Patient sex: F
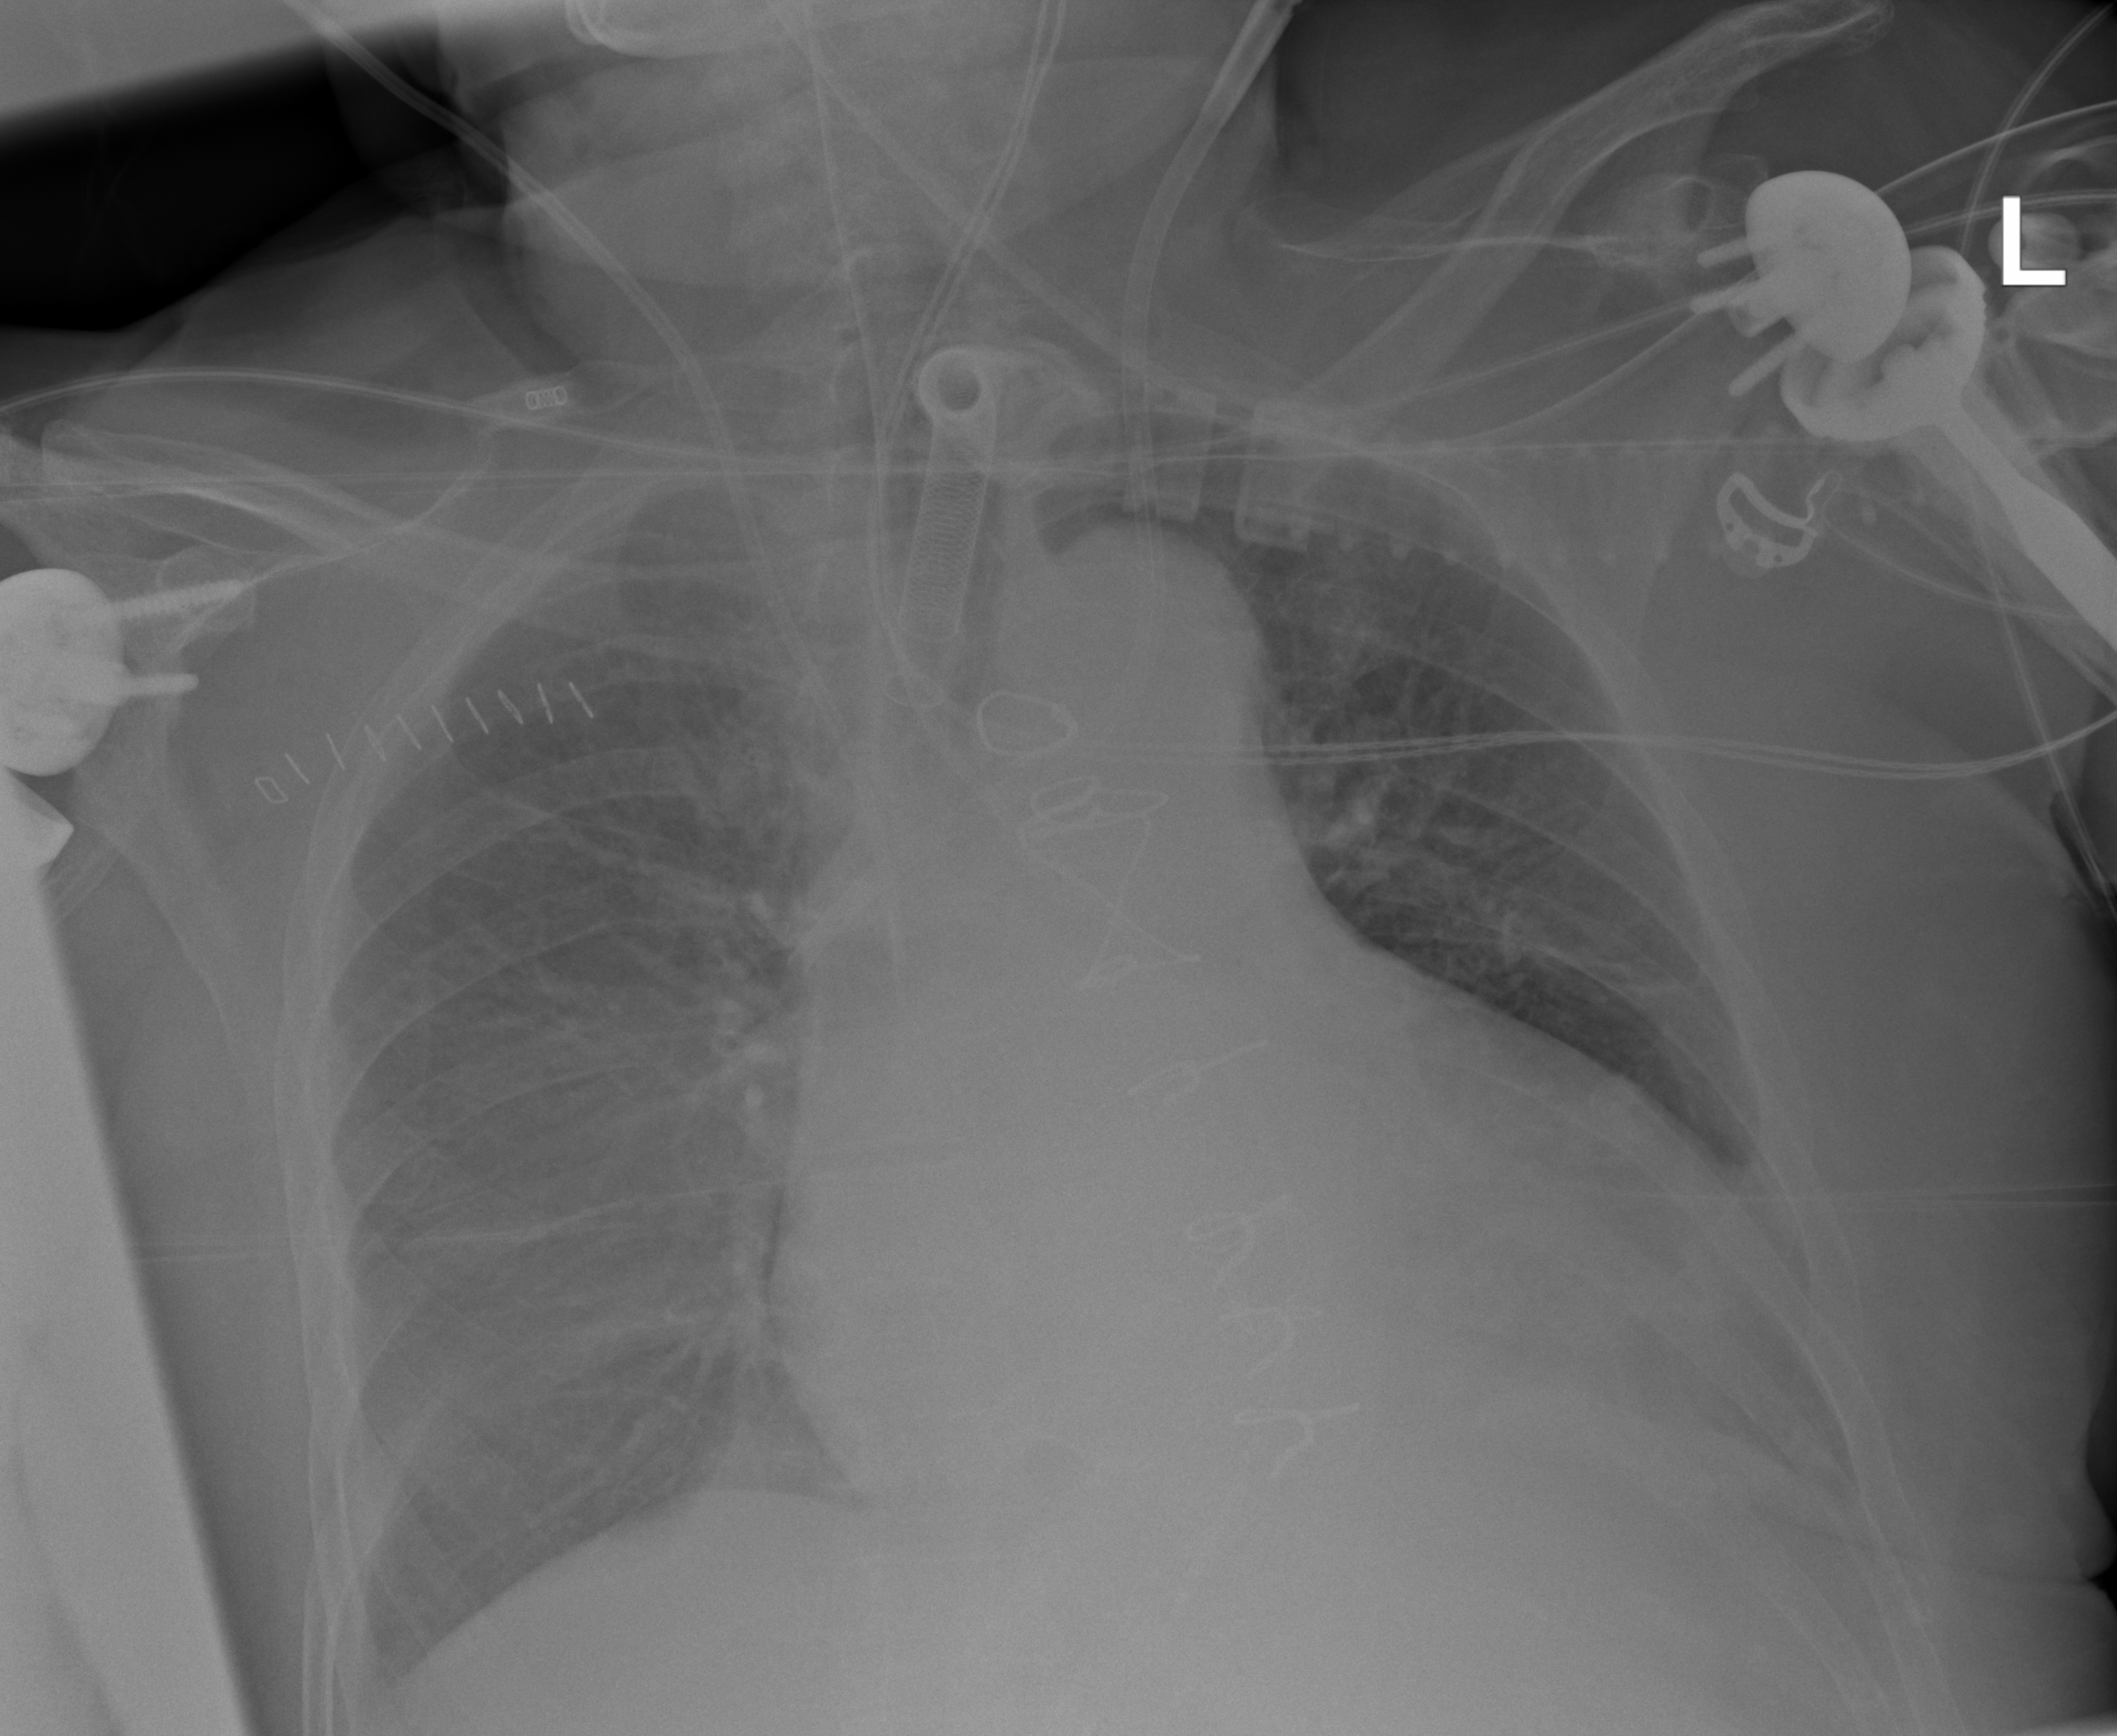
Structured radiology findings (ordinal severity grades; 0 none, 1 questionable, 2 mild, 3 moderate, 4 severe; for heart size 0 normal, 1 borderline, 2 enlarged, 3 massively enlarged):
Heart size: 2
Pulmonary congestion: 2
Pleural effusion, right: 0
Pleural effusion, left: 2
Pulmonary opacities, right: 0
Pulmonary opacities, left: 0
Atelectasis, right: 0
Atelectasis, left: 0